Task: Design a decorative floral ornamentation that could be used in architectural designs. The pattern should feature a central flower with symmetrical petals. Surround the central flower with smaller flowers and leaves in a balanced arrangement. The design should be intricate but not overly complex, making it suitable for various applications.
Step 1512:
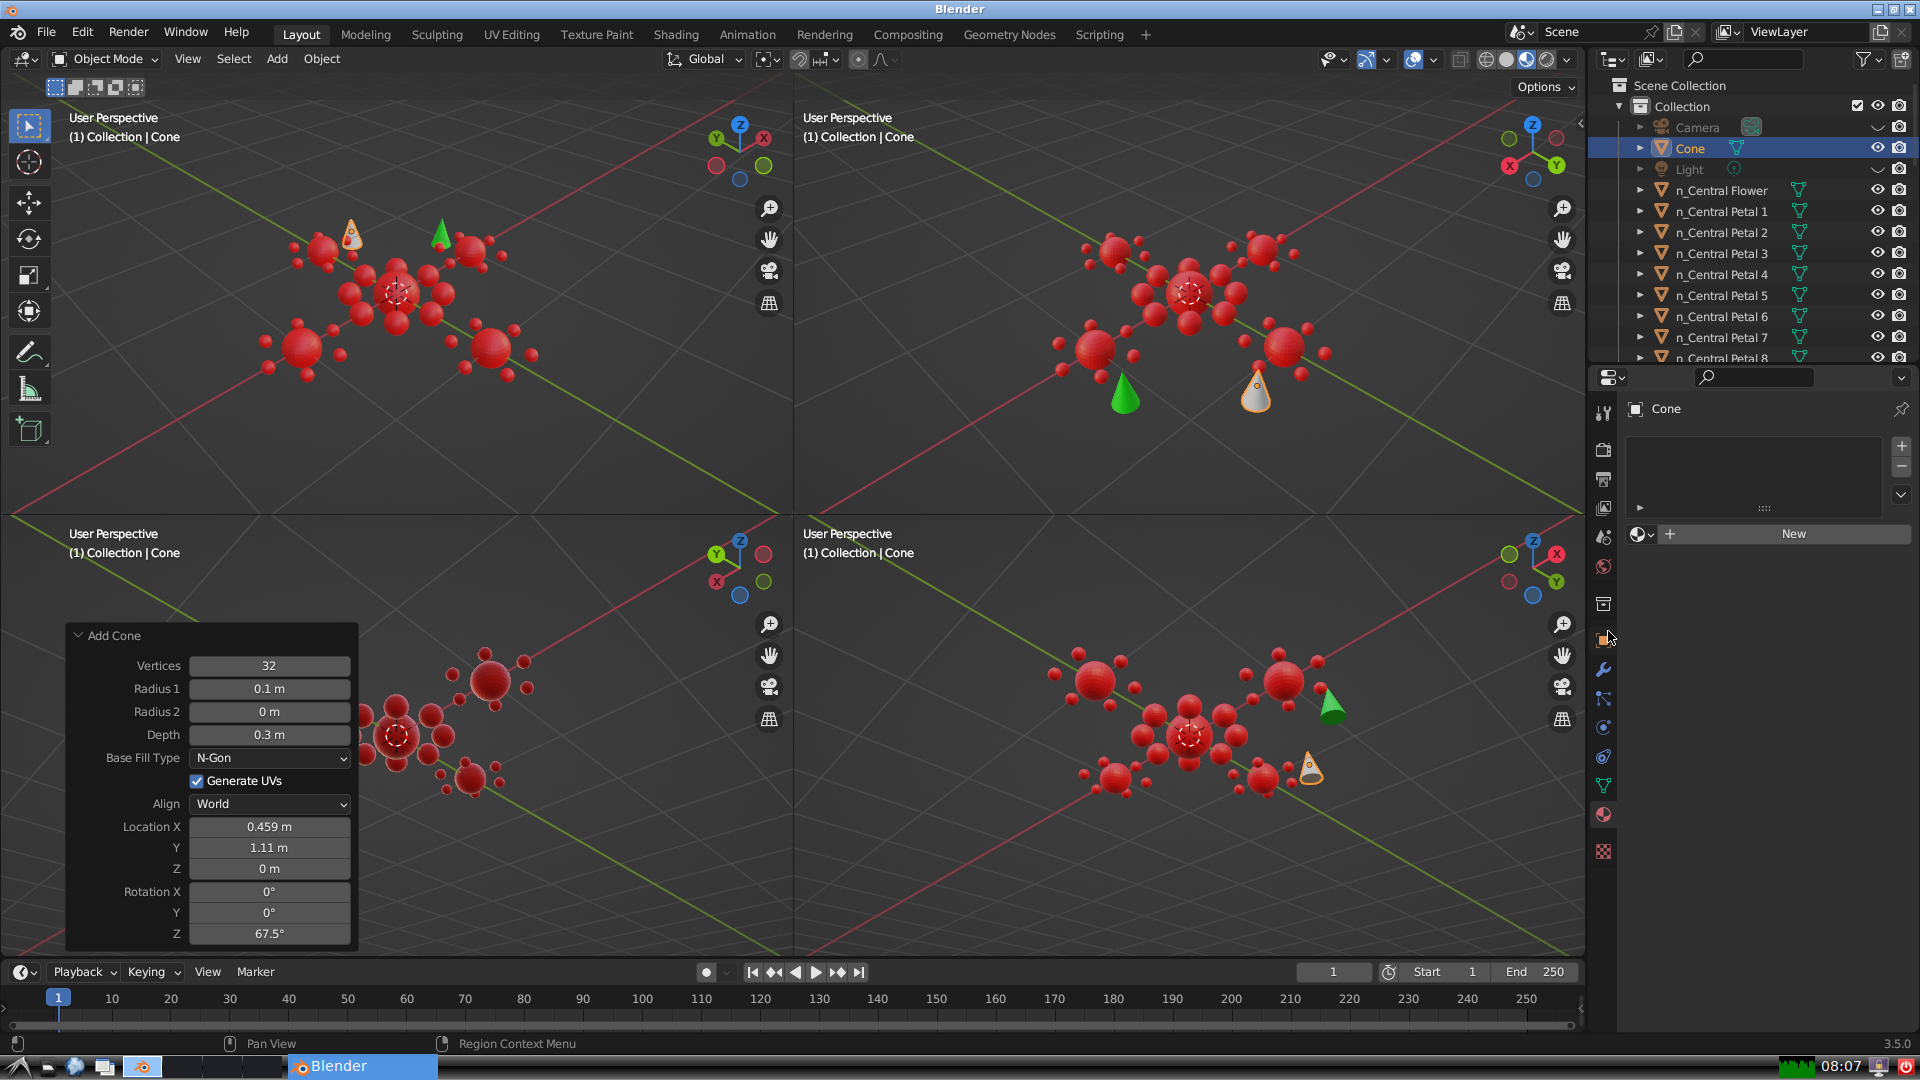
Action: click: no